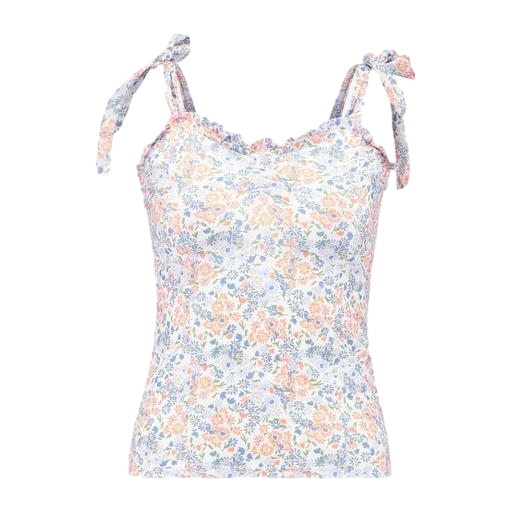
blue floral-print tank top, sleeveless floral-print top, floral print tank top, white background